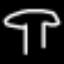
Label: mushroom